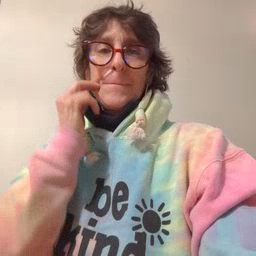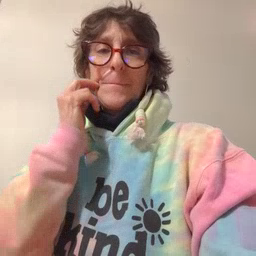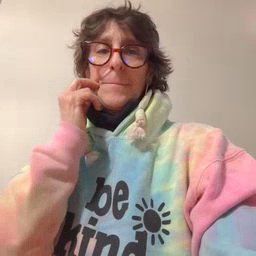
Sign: gum